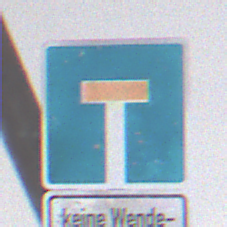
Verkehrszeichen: Sackgasse
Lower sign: HinweisGeaenderteVorfahrtVerkehrsfuehrungVerkehrsregelung3
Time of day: MorningAfternoon
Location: Roofed (Urban)
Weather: PartlyCloudy
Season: NotSpecified
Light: Natural